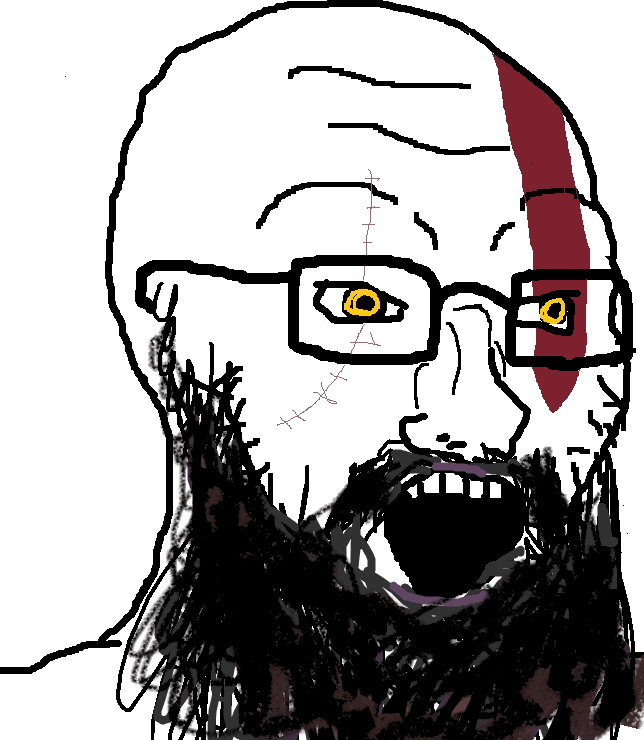
Label: 5_Soyjak